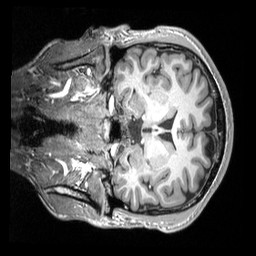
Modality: T1w
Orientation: coronal
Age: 25
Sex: male
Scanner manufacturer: siemens
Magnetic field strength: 3 T
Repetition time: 2.53 s
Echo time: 0.00298 s